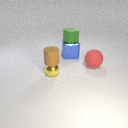
small yellow metal sphere to the left of large red rubber sphere